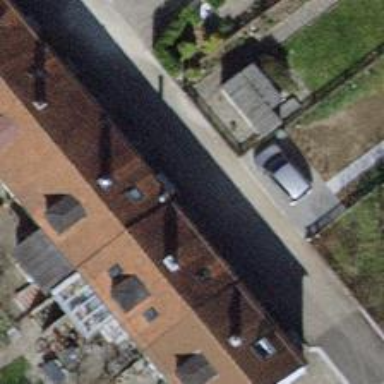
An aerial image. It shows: Gabled house with tile roof.